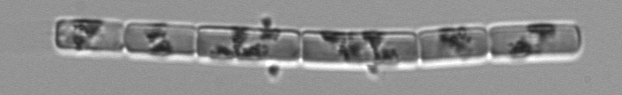
Label: Guinardia_delicatula